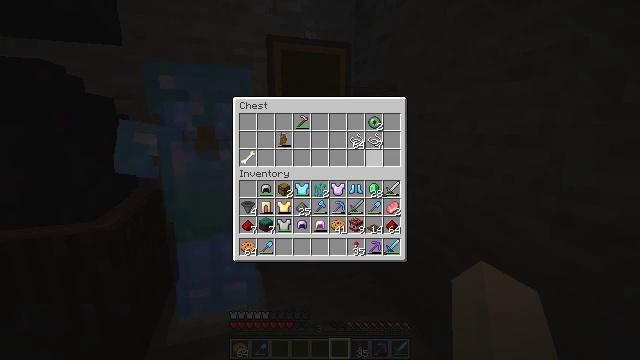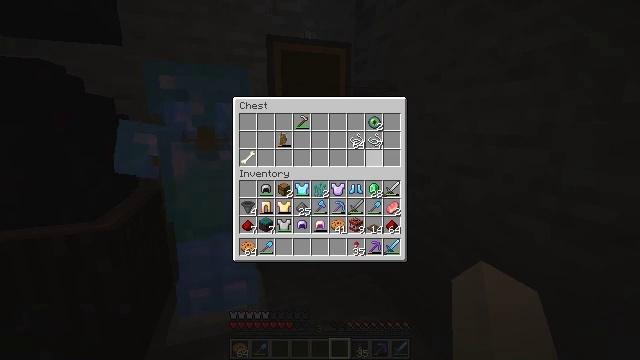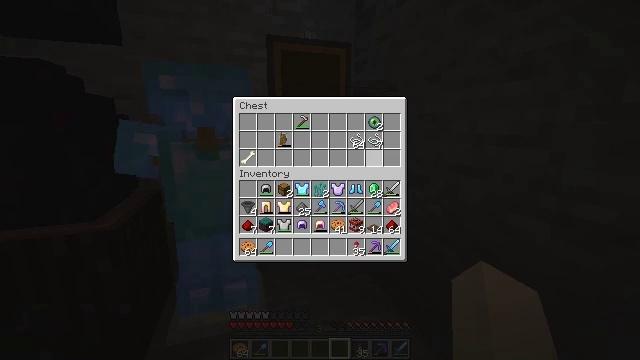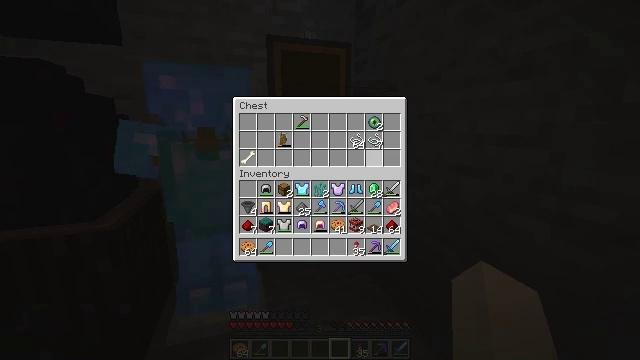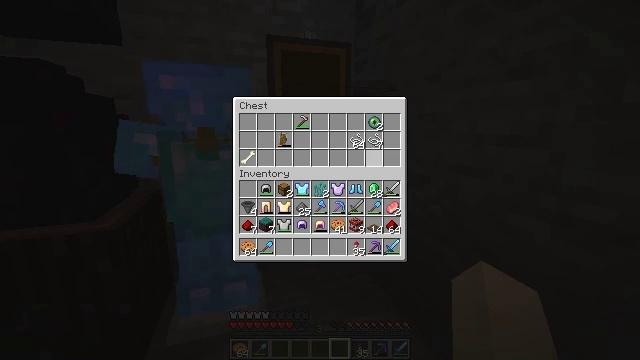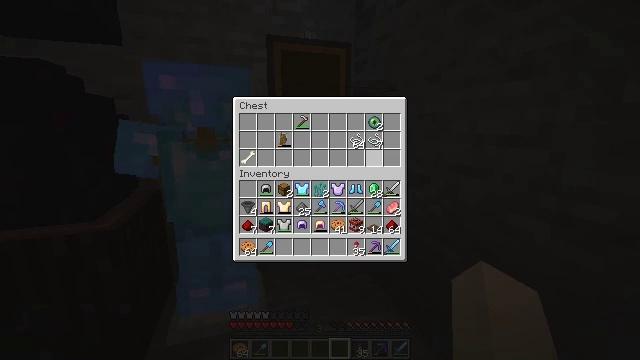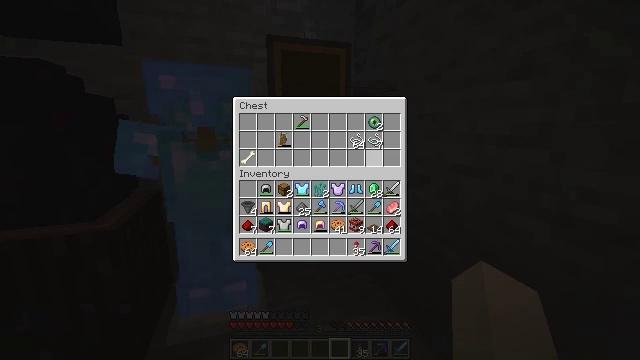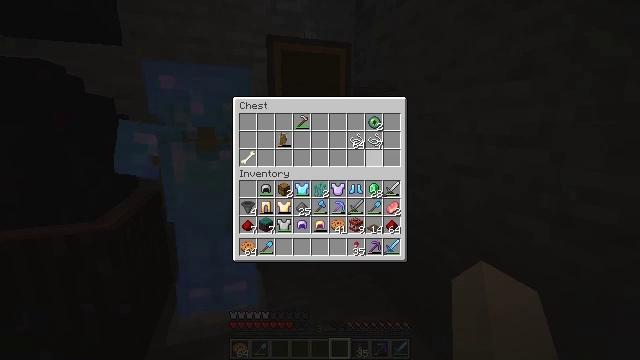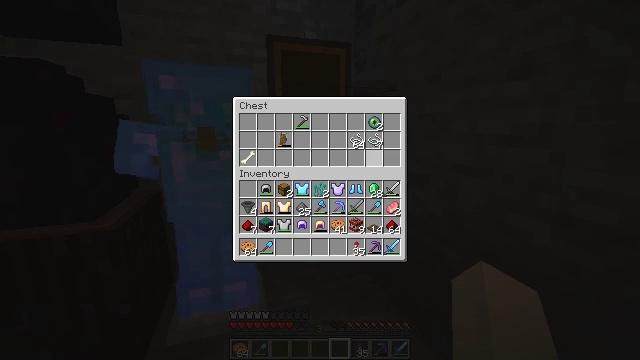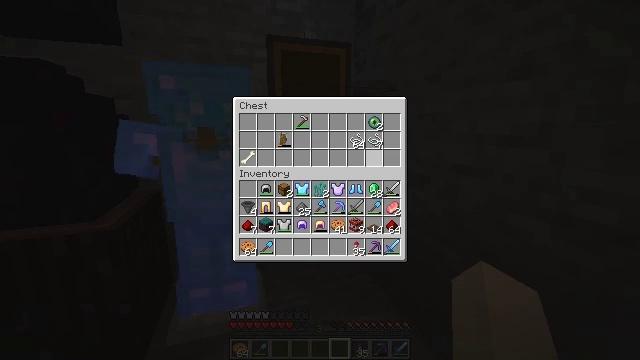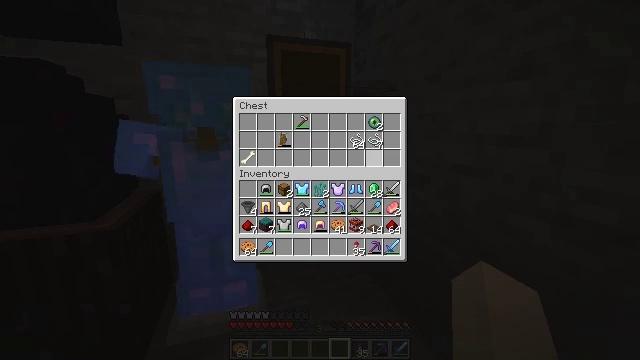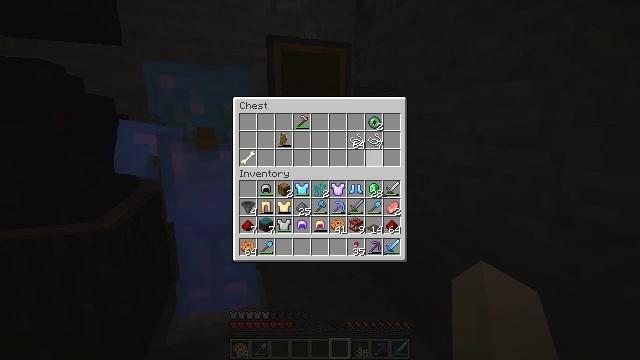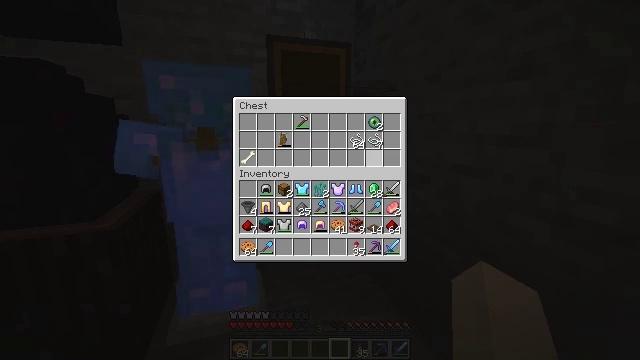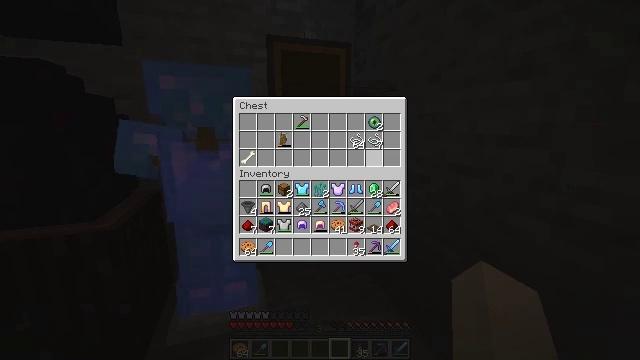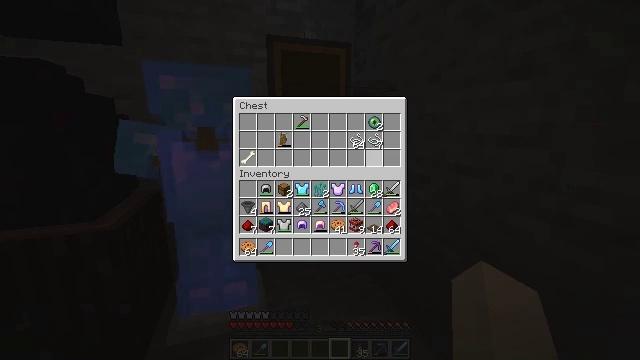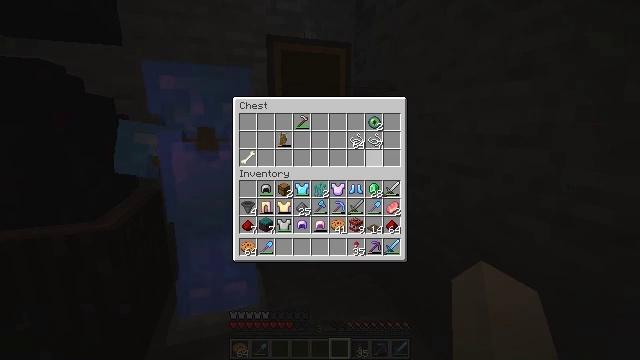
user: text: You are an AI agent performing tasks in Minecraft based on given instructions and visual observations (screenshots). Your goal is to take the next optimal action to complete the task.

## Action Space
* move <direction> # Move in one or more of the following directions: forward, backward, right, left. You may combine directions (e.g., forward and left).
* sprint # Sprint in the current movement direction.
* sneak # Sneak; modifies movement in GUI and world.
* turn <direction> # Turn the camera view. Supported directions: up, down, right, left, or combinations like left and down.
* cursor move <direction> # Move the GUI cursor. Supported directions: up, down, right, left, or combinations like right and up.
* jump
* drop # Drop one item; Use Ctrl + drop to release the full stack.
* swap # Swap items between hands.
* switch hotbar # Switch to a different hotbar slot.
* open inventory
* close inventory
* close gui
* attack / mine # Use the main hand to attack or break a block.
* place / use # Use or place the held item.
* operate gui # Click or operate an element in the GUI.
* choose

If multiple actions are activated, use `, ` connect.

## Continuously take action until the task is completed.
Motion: motion action
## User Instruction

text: Prepare a golden carrot by crafting it.
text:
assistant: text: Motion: no_op
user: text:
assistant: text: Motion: no_op
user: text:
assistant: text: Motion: no_op
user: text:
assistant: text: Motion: no_op
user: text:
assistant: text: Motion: no_op
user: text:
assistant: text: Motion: no_op
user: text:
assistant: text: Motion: no_op
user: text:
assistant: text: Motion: no_op
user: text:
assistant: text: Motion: no_op
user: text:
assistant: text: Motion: no_op
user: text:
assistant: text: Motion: no_op
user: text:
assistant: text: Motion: no_op
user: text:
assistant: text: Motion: no_op
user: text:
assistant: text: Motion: no_op
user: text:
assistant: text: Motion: no_op
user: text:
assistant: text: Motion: no_op
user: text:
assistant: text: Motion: no_op
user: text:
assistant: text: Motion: no_op
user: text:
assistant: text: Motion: no_op
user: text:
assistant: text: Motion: no_op
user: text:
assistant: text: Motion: no_op
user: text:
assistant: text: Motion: no_op
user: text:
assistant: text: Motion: no_op
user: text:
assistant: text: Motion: no_op
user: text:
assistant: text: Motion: no_op
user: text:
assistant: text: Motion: no_op
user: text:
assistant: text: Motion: no_op
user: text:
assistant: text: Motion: no_op
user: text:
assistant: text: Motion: no_op
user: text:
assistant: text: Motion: no_op